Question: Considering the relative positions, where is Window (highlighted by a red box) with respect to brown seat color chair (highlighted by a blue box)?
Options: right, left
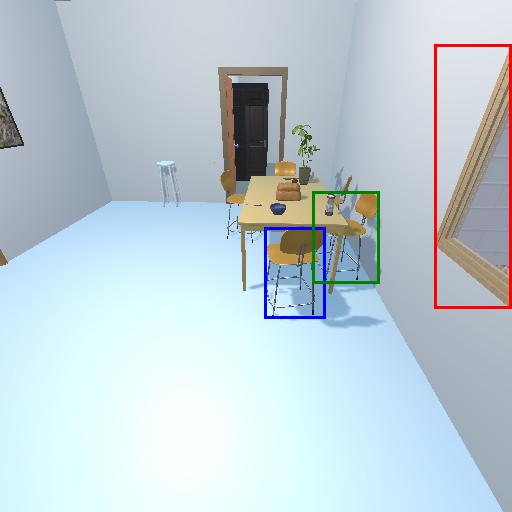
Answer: right